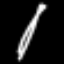
Label: pencil